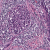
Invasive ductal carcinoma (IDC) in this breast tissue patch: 1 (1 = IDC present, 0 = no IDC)